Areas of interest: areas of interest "Badminton Court"
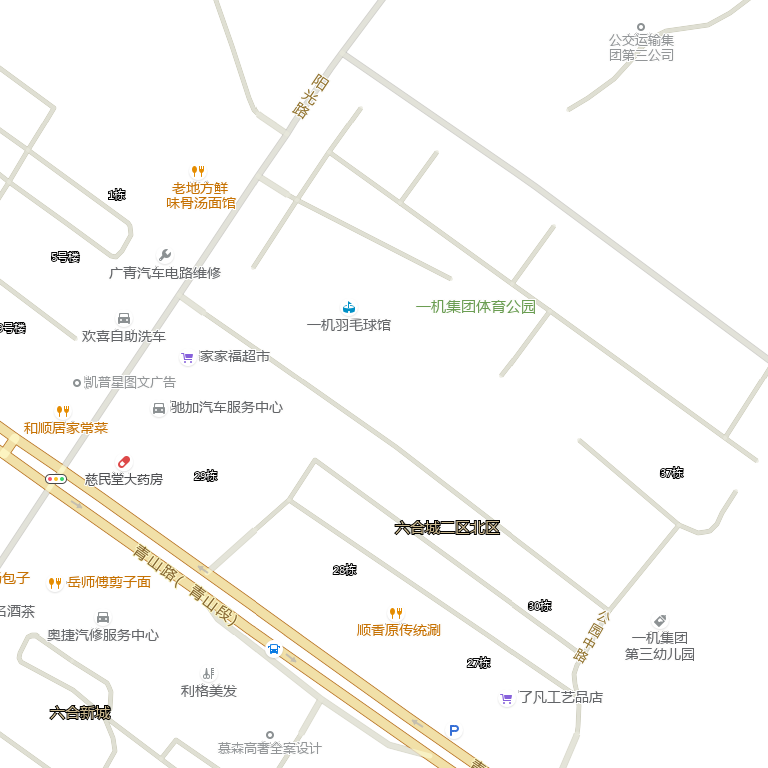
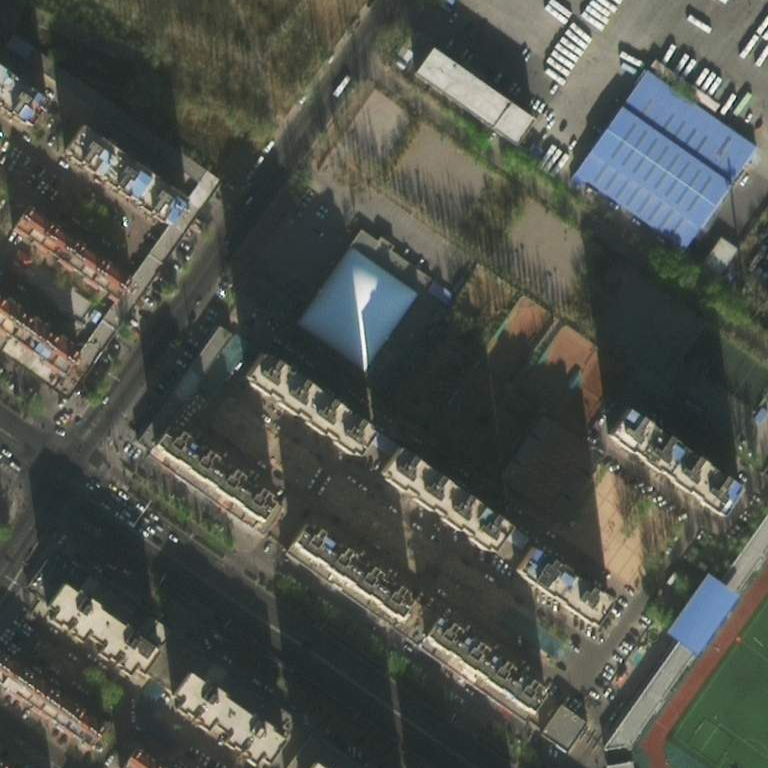